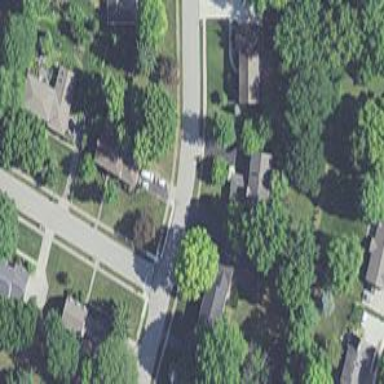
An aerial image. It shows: Residential road with asphalt surface and separate sidewalk.